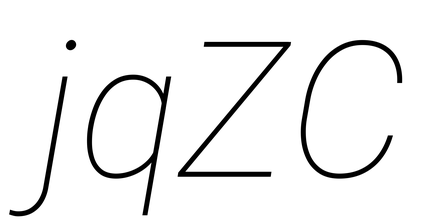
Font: Roboto-Italic_Thin_Italic